Question: I have two database classes as defined below:
'''
public class TopDate
{
[Key]
public int DateId { get; set; }
public DateTime Date { get; set; }
}
public class TopSong
{
[Key]
public int SongId { get; set; }
public string Title { get; set; }
public int DateId { get; set; }
}
'''
where DateId is foreign key to TopSong
I am creating a controller through which i can create, delete or edit these database values.
When i right click on controller class and add controller i can only select one of the two classes defined above. Is there a way to make 1 controller to handle database updates to both these tables on one page?
Error Image:
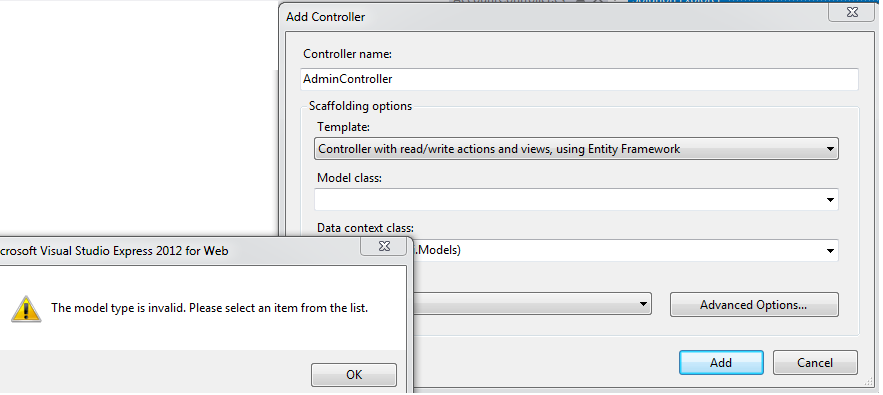
Answer: Your controller should not be dealing directly with domain objects (meaning those things that are directly associated with your database). Create a ViewModel that contains the properties that you need, use your service layer to populate the ViewModel and your controller will use that as the Model for its base. An example of your ViewModel could be something like the following given your description above:
'''
public class MusicViewModel
{
public int SongId {get;set;}
public string Title {get;set;}
public IEnumerable<DateTime> TopDates {get;set;}
}
'''
This view model would contain a list of all dates that a specific song was a Top Song.